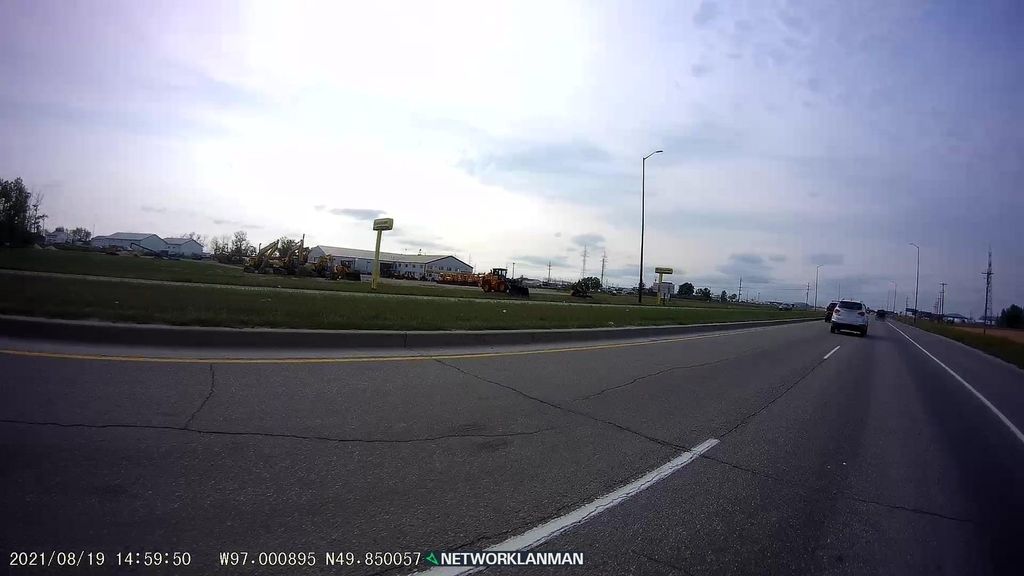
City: winnipeg